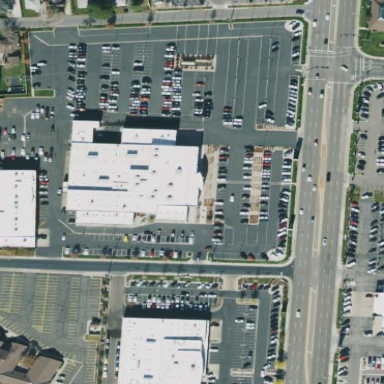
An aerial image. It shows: Shop that sells cars.